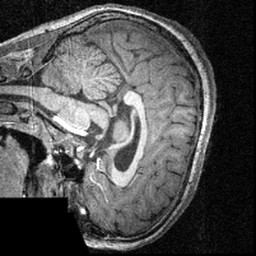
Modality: T1w
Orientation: sagittal
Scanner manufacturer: siemens
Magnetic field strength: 3 T
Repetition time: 1.57 s
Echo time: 0.00304 s